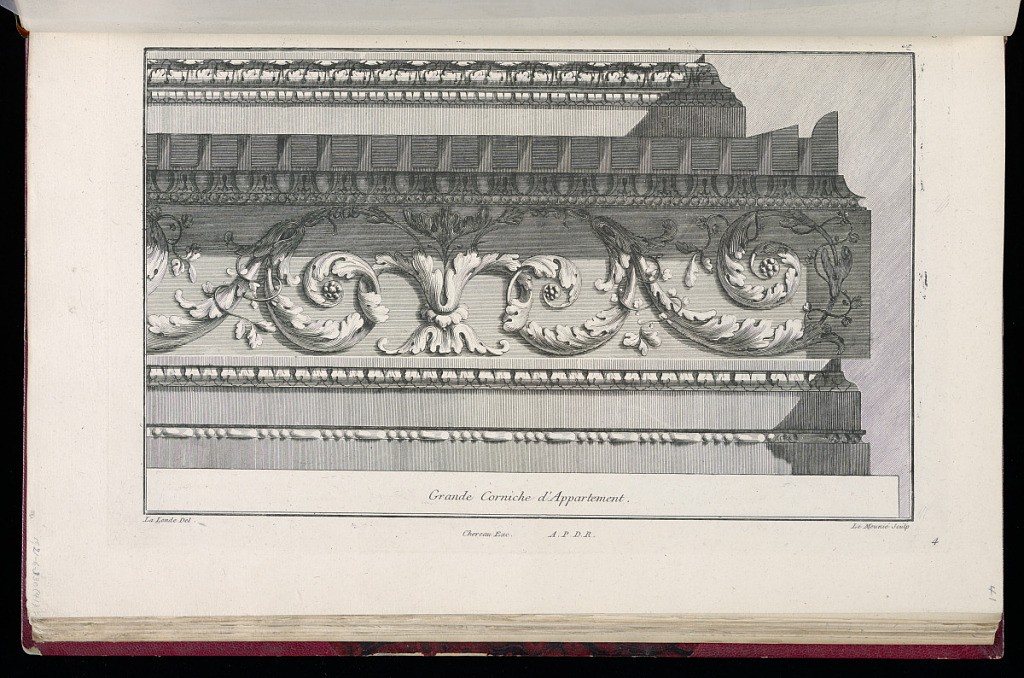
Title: Grande Corniche d'Appartement.
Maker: Richard de Lalonde, French, active 1780–96
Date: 1785-1788
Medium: Etching on off-white laid paper
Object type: Print
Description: Design for an apartment cornice, with bands of ornamentation including: acanthus leaves, lamb tongue, coffering, egg and dart, bead band, scrolling acanthus leaves, and bead and bar band. The profile of the cornice is provided on the right side of the plate. The plate is signed and numbered, although the plate letter in the upper right is cut off.